Field crop: tomato
Growth stage: 1
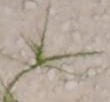
Species: cyperus